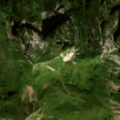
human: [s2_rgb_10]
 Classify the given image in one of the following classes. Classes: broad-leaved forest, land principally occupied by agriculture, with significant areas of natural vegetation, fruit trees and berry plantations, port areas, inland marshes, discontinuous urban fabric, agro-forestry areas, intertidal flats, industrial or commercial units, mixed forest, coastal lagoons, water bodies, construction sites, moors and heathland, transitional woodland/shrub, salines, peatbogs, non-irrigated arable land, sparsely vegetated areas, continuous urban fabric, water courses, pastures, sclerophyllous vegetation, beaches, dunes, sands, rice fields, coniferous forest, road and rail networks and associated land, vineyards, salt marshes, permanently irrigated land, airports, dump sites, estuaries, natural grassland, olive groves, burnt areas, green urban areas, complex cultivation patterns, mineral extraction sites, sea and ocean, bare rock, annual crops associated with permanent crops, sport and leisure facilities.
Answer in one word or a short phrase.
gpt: coniferous forest, natural grassland, moors and heathland, sparsely vegetated areas